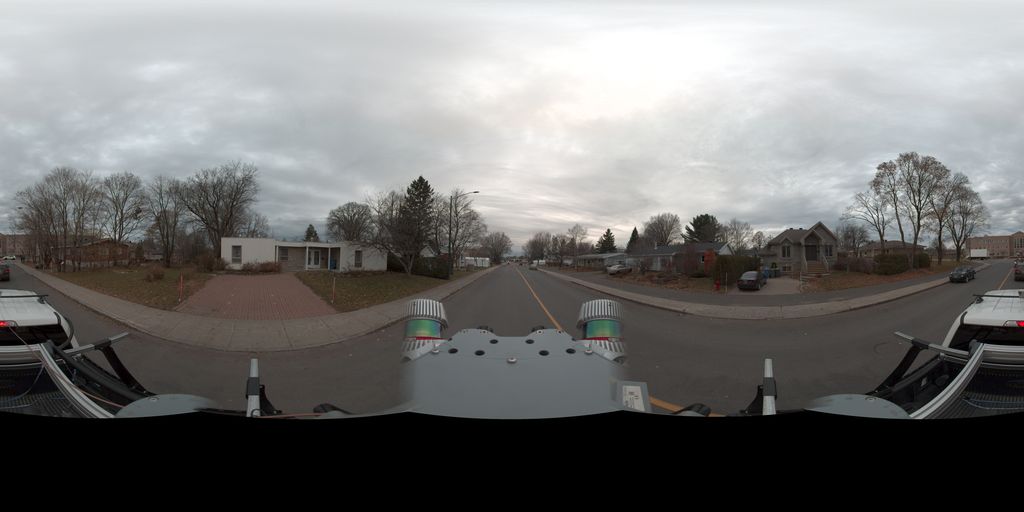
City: quebec_city